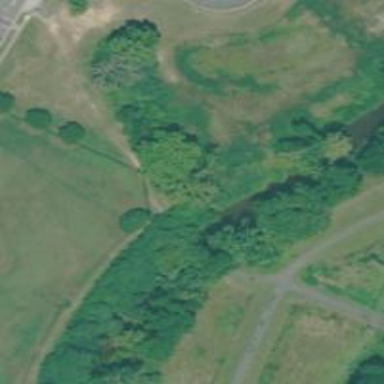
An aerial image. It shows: Path.